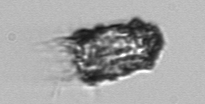
Label: Tintinnopsis